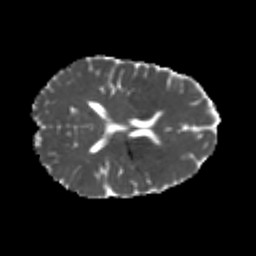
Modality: MD
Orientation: axial
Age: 21
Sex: female
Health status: healthy
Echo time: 0.074 s